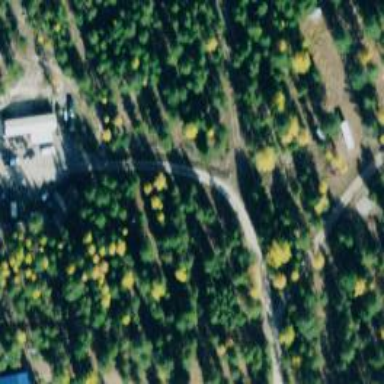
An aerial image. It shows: Driveway.